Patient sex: M
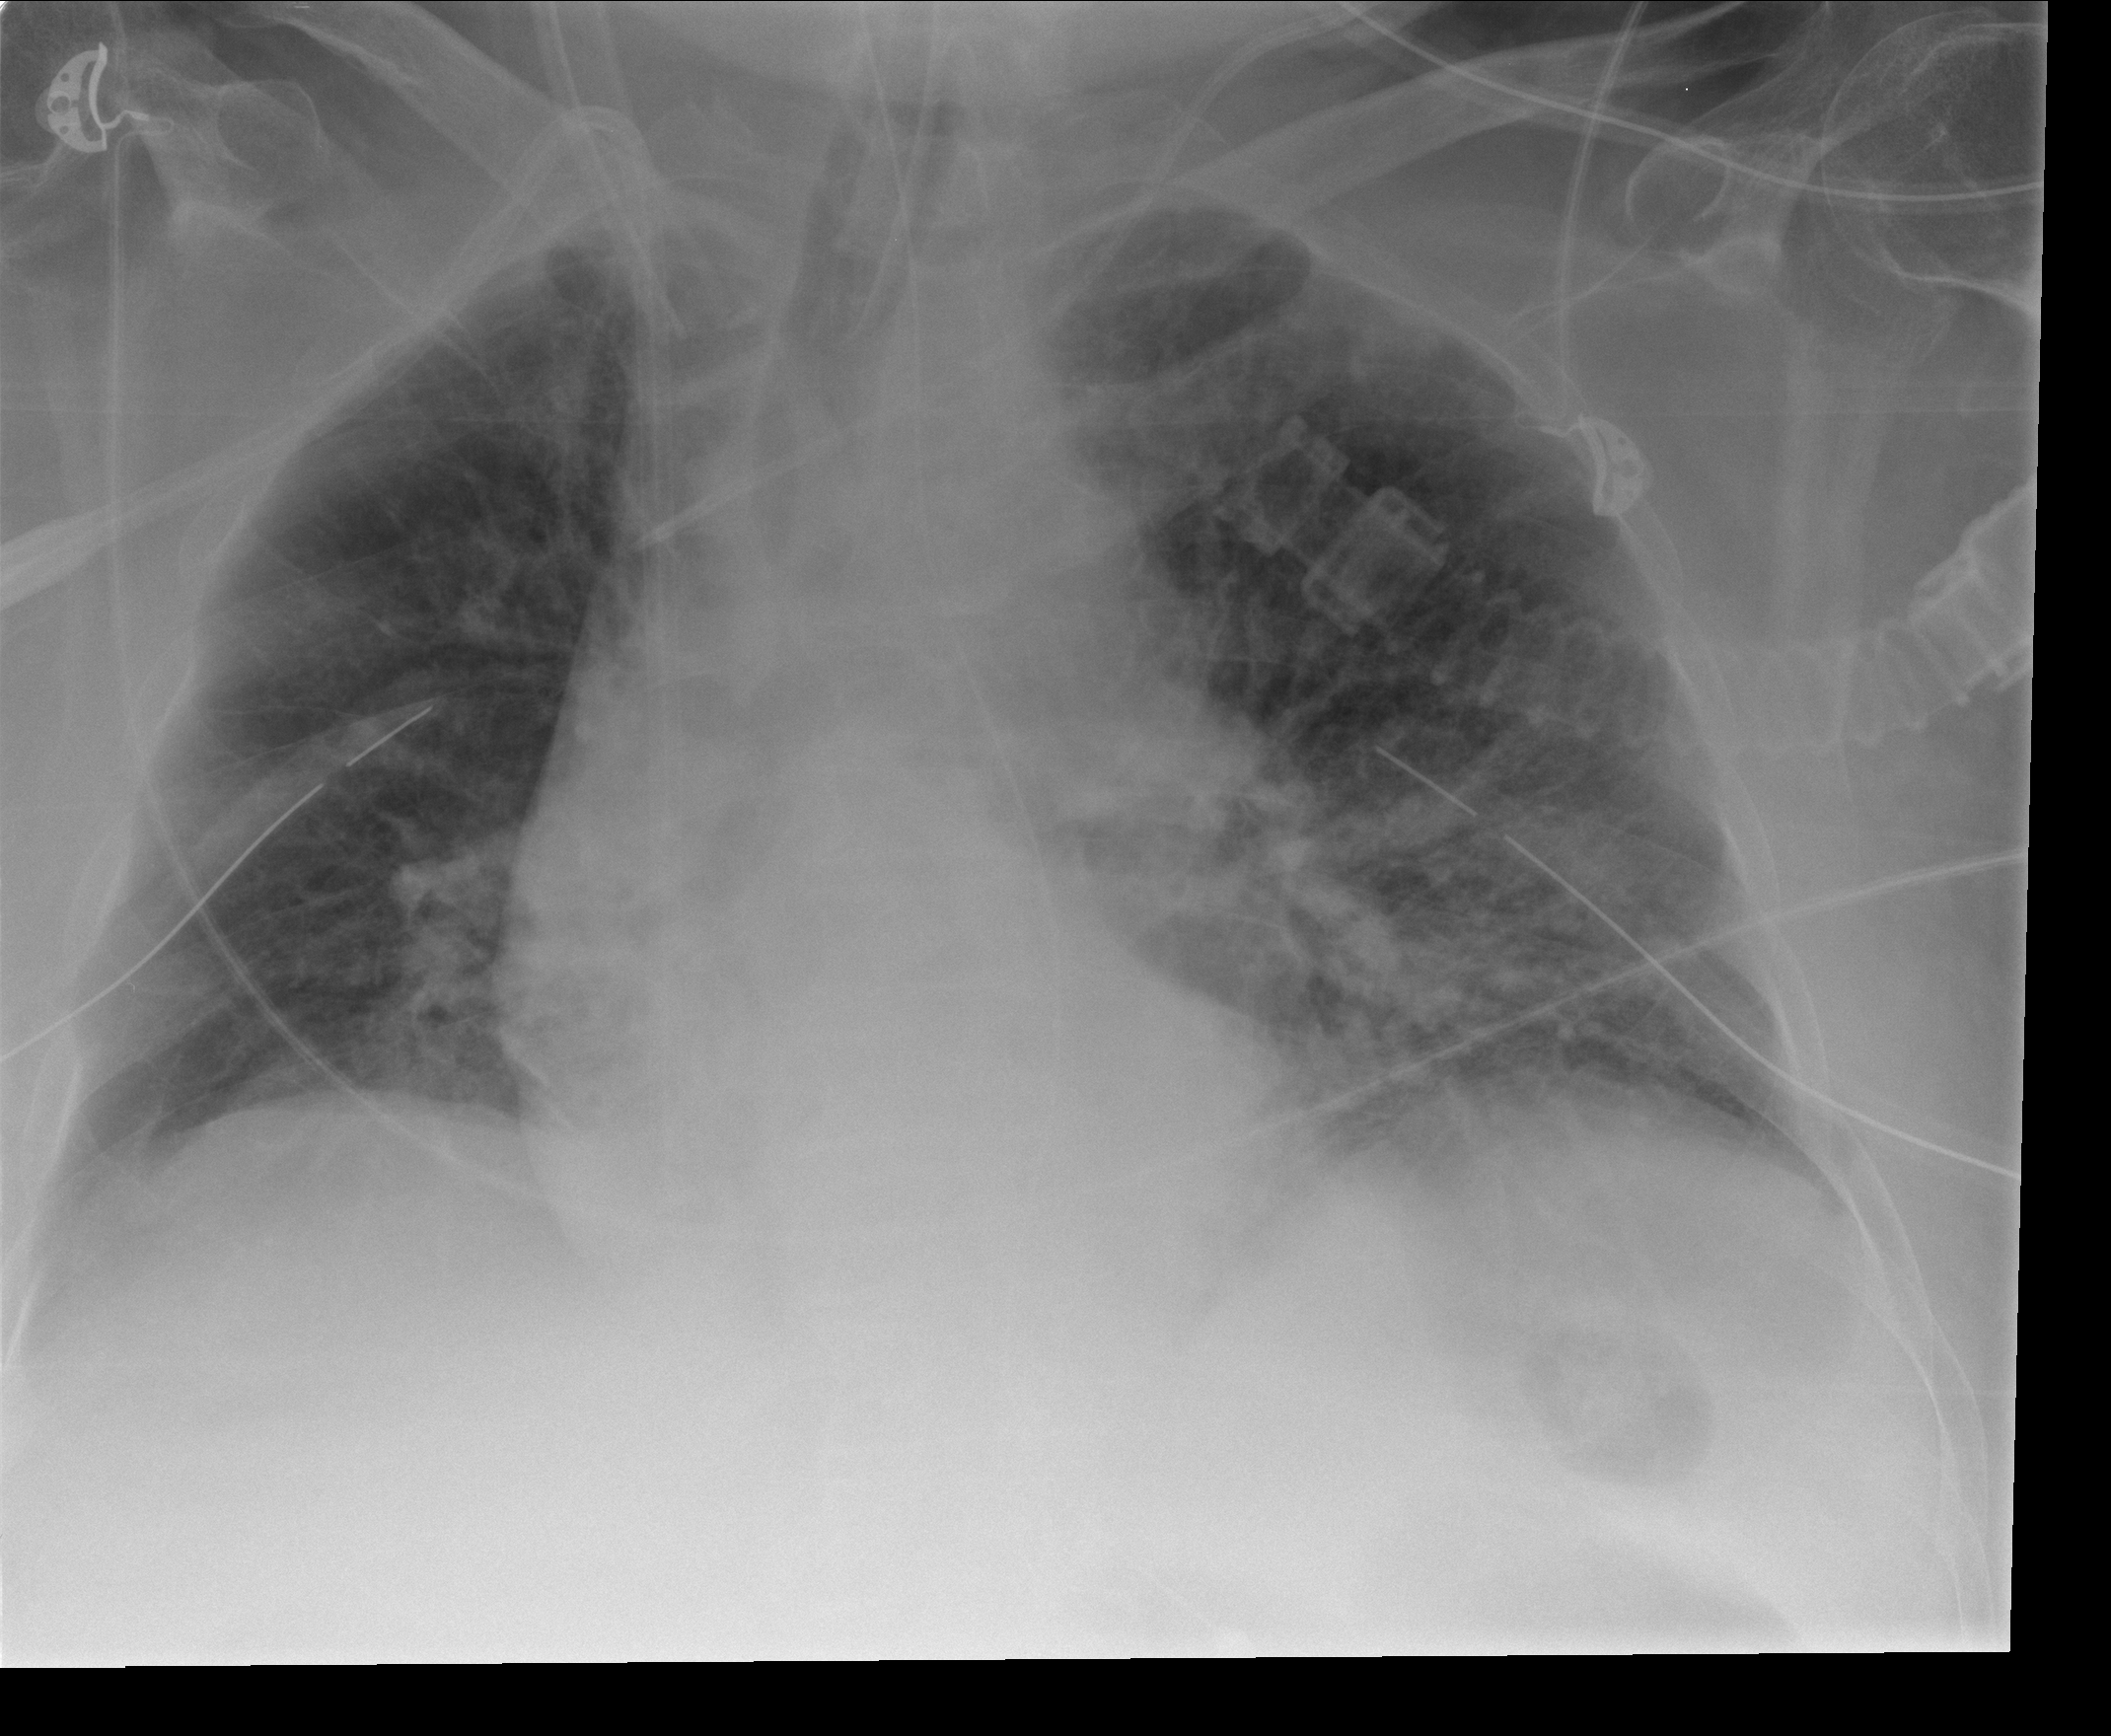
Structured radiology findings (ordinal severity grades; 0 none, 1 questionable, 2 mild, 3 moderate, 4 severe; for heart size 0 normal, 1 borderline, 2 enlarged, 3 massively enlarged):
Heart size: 0
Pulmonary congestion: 0
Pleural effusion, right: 0
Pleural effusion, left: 0
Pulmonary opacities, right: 0
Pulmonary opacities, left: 2
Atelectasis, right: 0
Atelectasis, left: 0